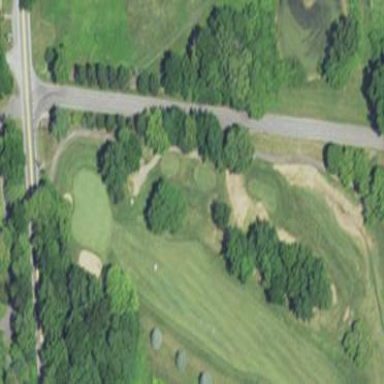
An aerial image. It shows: Scenic golf fairway.